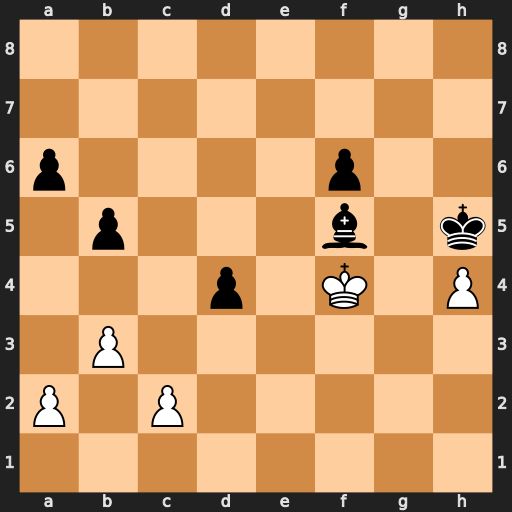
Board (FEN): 8/8/p4p2/1p3b1k/3p1K1P/1P6/P1P5/8
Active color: w
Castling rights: -
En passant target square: -
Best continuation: Kxf5 Kxh4 Kxf6